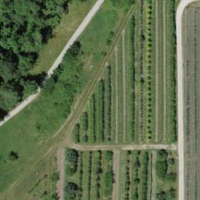
EUNIS habitat code: 24
Species observed at this site:
Cirsium vulgare